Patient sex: M
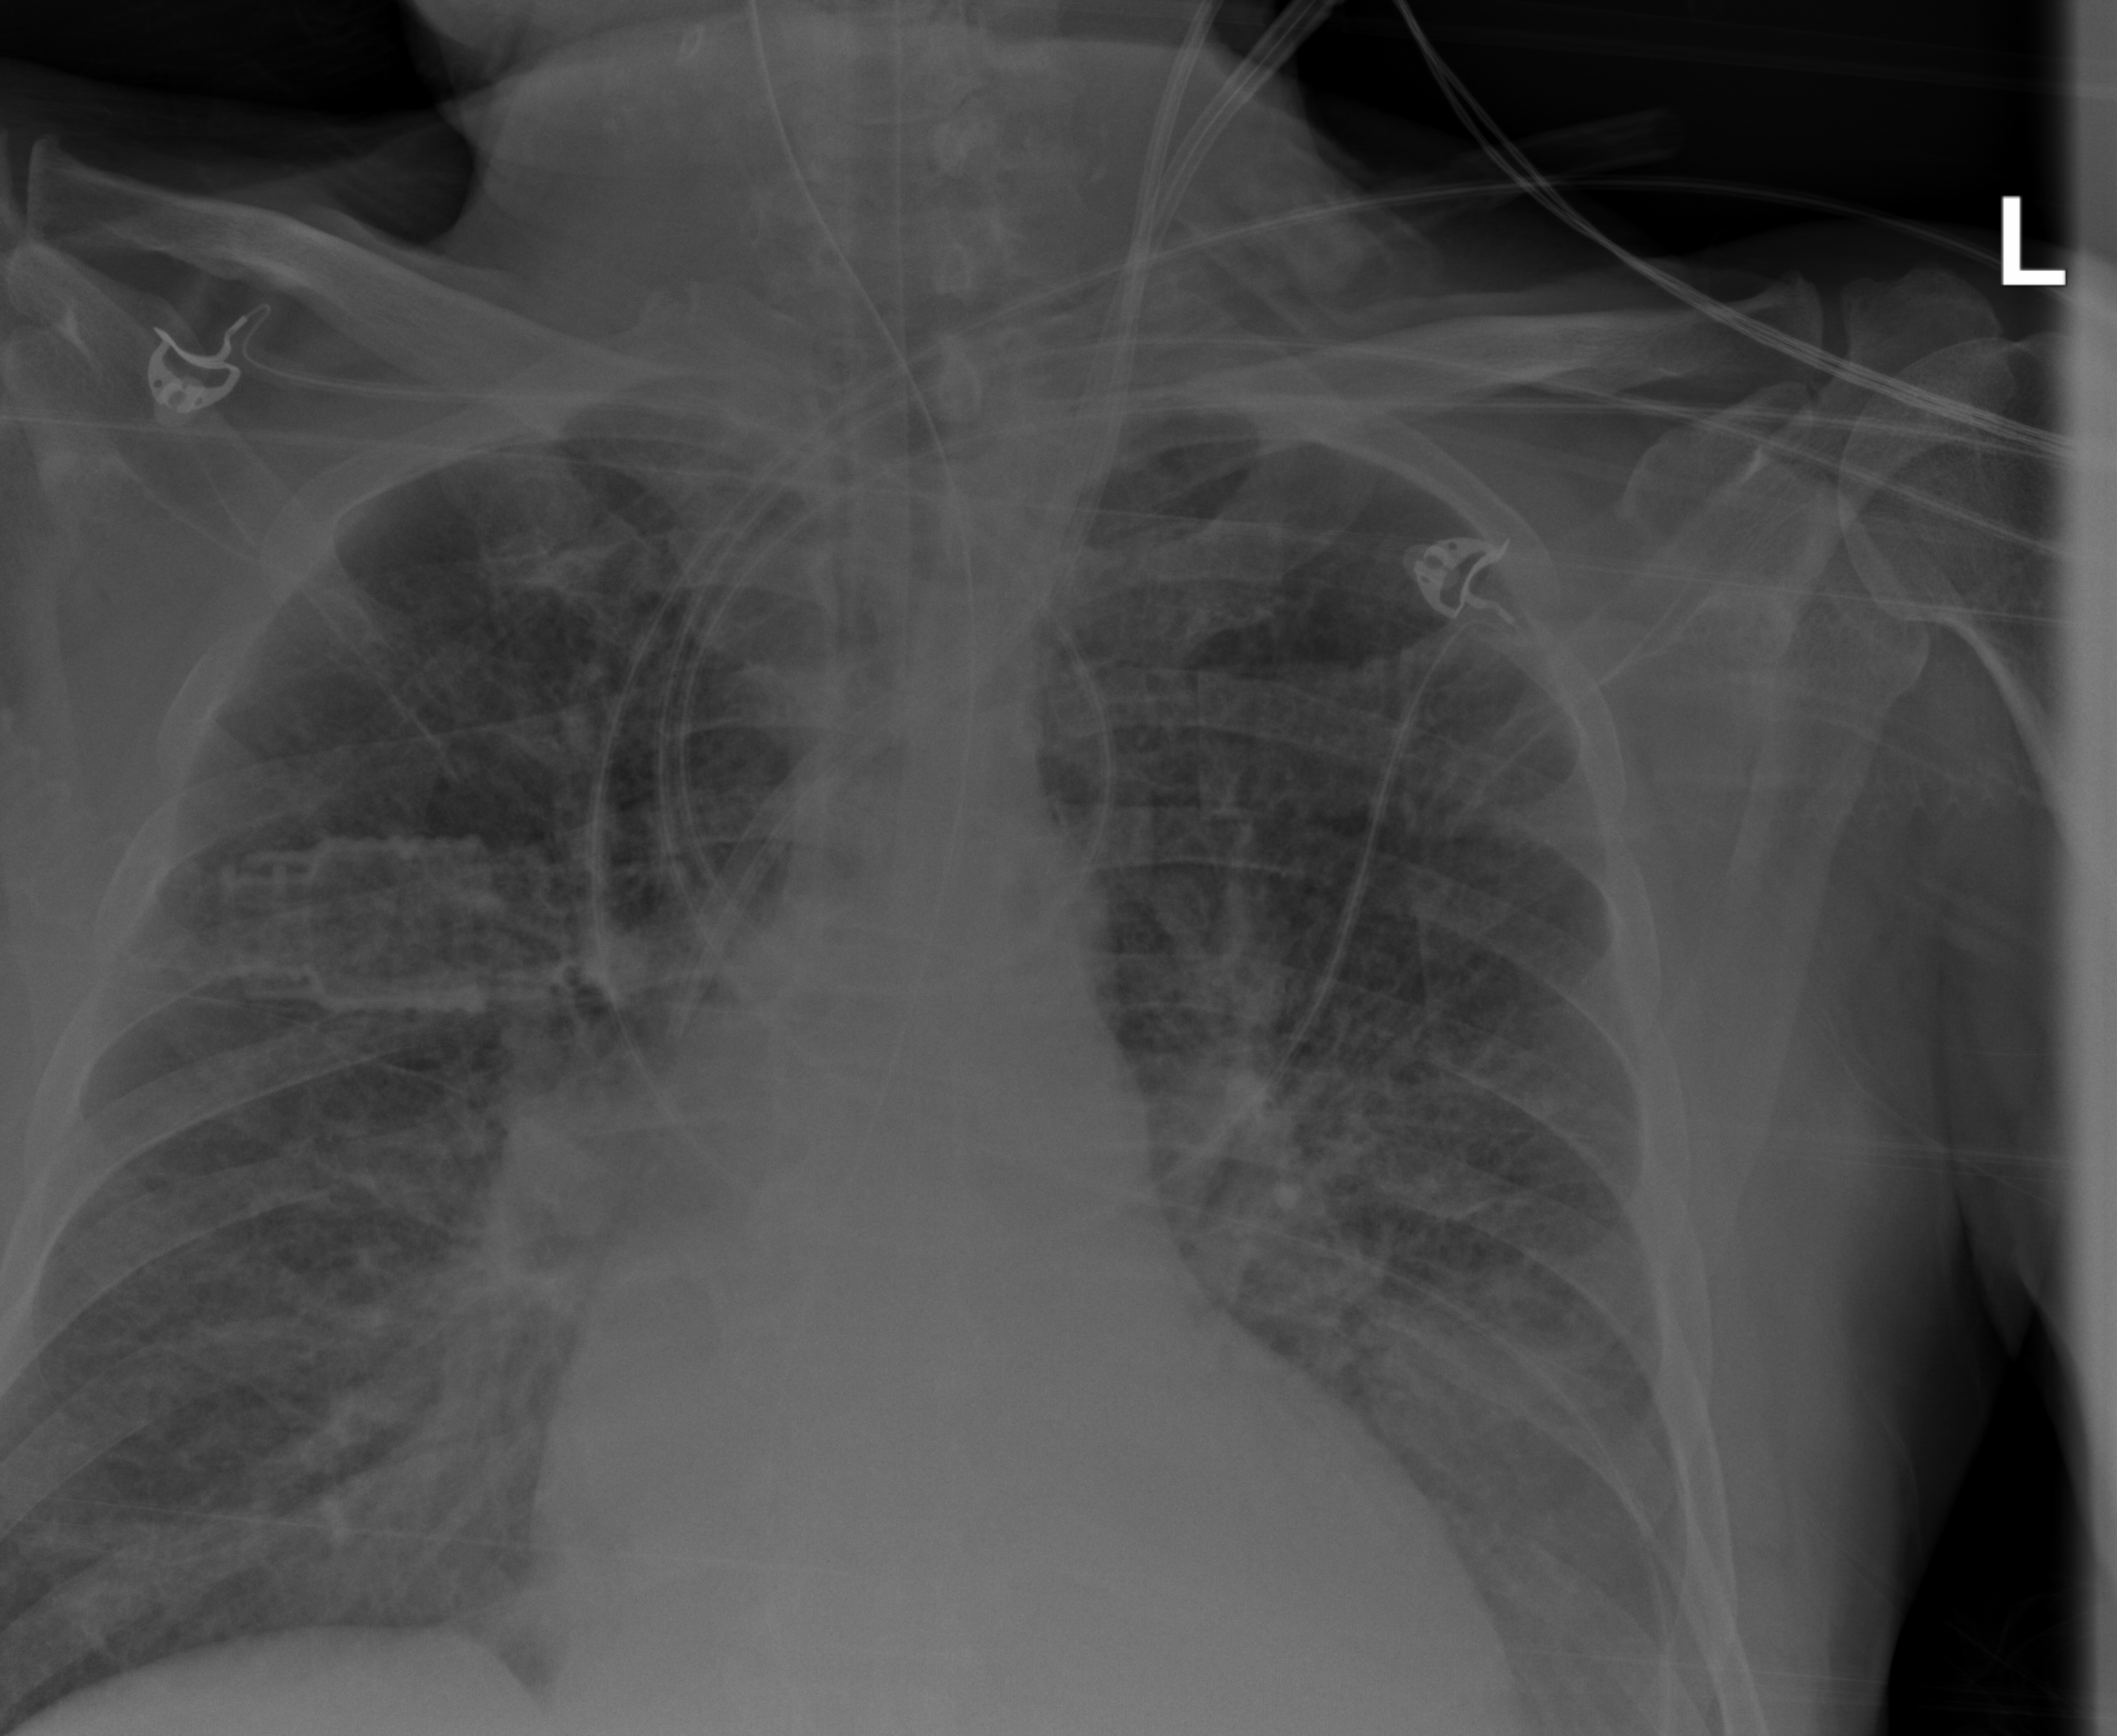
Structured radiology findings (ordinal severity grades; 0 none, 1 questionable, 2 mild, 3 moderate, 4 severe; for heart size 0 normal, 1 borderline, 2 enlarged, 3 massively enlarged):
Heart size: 1
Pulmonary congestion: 3
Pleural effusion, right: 0
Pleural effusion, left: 0
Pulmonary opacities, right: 2
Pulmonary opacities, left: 2
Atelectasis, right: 2
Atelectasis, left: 2